Question:
For the plot on , becuase the bar and line have same scale and limit, so I used the method as follow
(method 1):
'''
mybar<-barplot(x,names.arg=1:10) // create variable for plot
lines(mybar,y,type="o",pch=19,lwd=2) // add line which points to x-axis
'''
but for plot, the barplot data has limit (0,20000) and the lineplot data has limit (0,100000), I tried the above method, but it didn't work (it didn't give error, but the line didn't show). Then I tried the mothod as below
(method 2):
'''
barplot(rbind(colum1,column2), names.arg=nameColumn,
las=2, ylim=c(0,20000))
par(new = T)
plot(column3, axes = F, type="b",pch=20)
axis(4, at= ,labels= )
'''
How do I centered the point to each bar for the plot? would method 1 solve the problem?
Thanks.
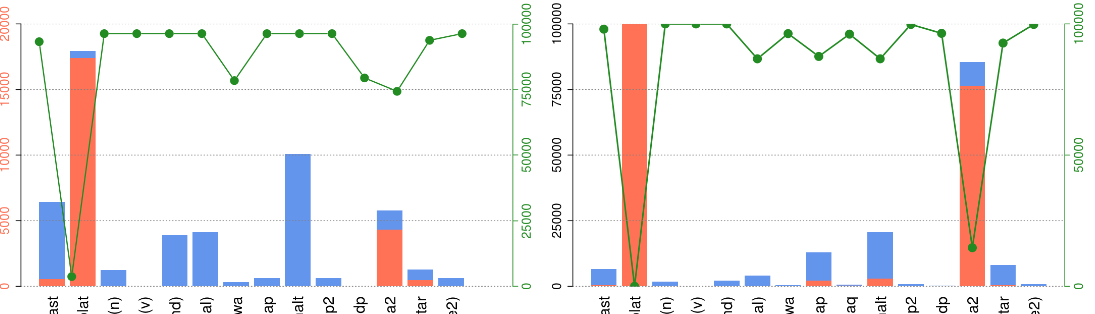
Answer: I found the solution myself.
Firstly in the left plot, the values of line plot were incorrect. Method 1 would work (align the point to the bar), just need to scale the values of line plot.
'''
plot(column3/5, axes = F, type="b",pch=20)
'''
The reason of " it didn't give error, but the line didn't show" was because the left plot limit was set to (0, 20000), the values of line plot exceeded 20000 before scaling.
The plot after correction:

====== Update ======
This website gives me a lot helps for this solution: <URL>